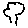
Label: tree